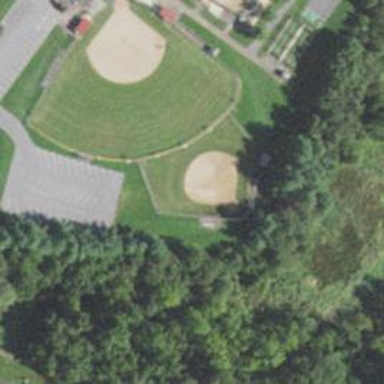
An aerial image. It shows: Baseball pitch for leisure land.